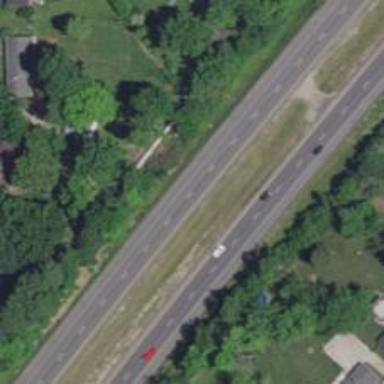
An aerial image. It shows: Expressway with asphalt surface and classified as primary highway.